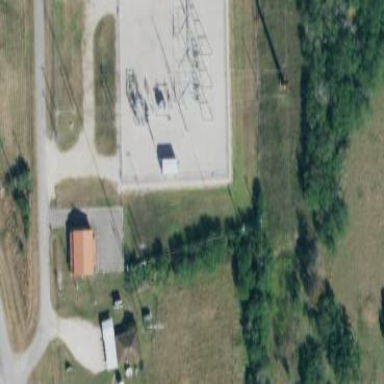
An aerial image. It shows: Distribution level power substation enclosed by fence.